Question: I'm working on a winforms application, one of my forms has 'TransparencyKey' set to 'White' so the 'TextBoxes' are transparent as shown below:

I want to disable this transparency, I tried changing the 'TransparencyKey' it works but ruins another color. How can I transparency of the form?
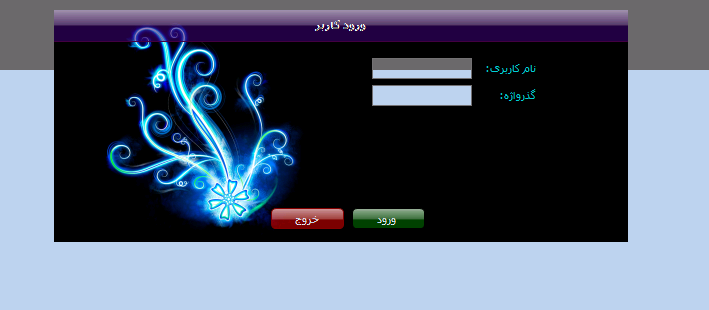
Answer: Just set the Forms <URL> Property to False.